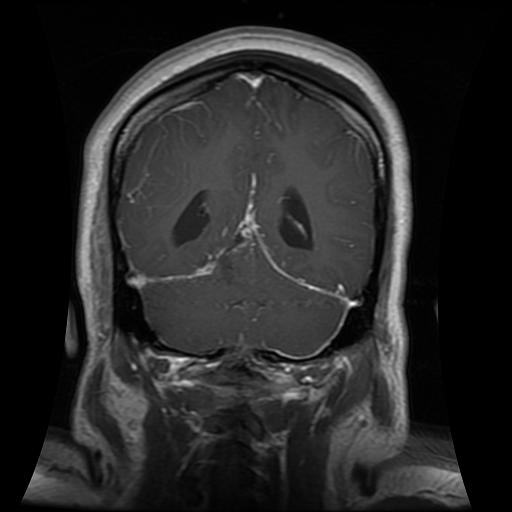
Label: glioma